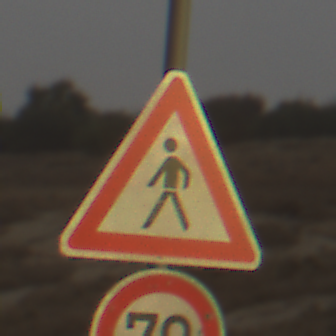
Verkehrszeichen: FussgaengerRechts
Zusatzzeichen unten: Geschwindigkeit70
Umgebung: Outdoor, Nature
Tageszeit: MorningAfternoon
Wetter: Overcast
Licht: Natural
Jahreszeit: NotSpecified
Kontrast: LowContrast